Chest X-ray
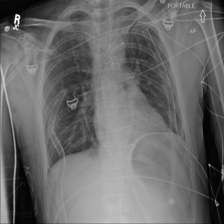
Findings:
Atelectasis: negative
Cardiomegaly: negative
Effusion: negative
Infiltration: negative
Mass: negative
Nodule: negative
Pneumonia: negative
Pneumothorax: positive
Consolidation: negative
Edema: negative
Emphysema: negative
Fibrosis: negative
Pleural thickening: negative
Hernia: negative